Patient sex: M
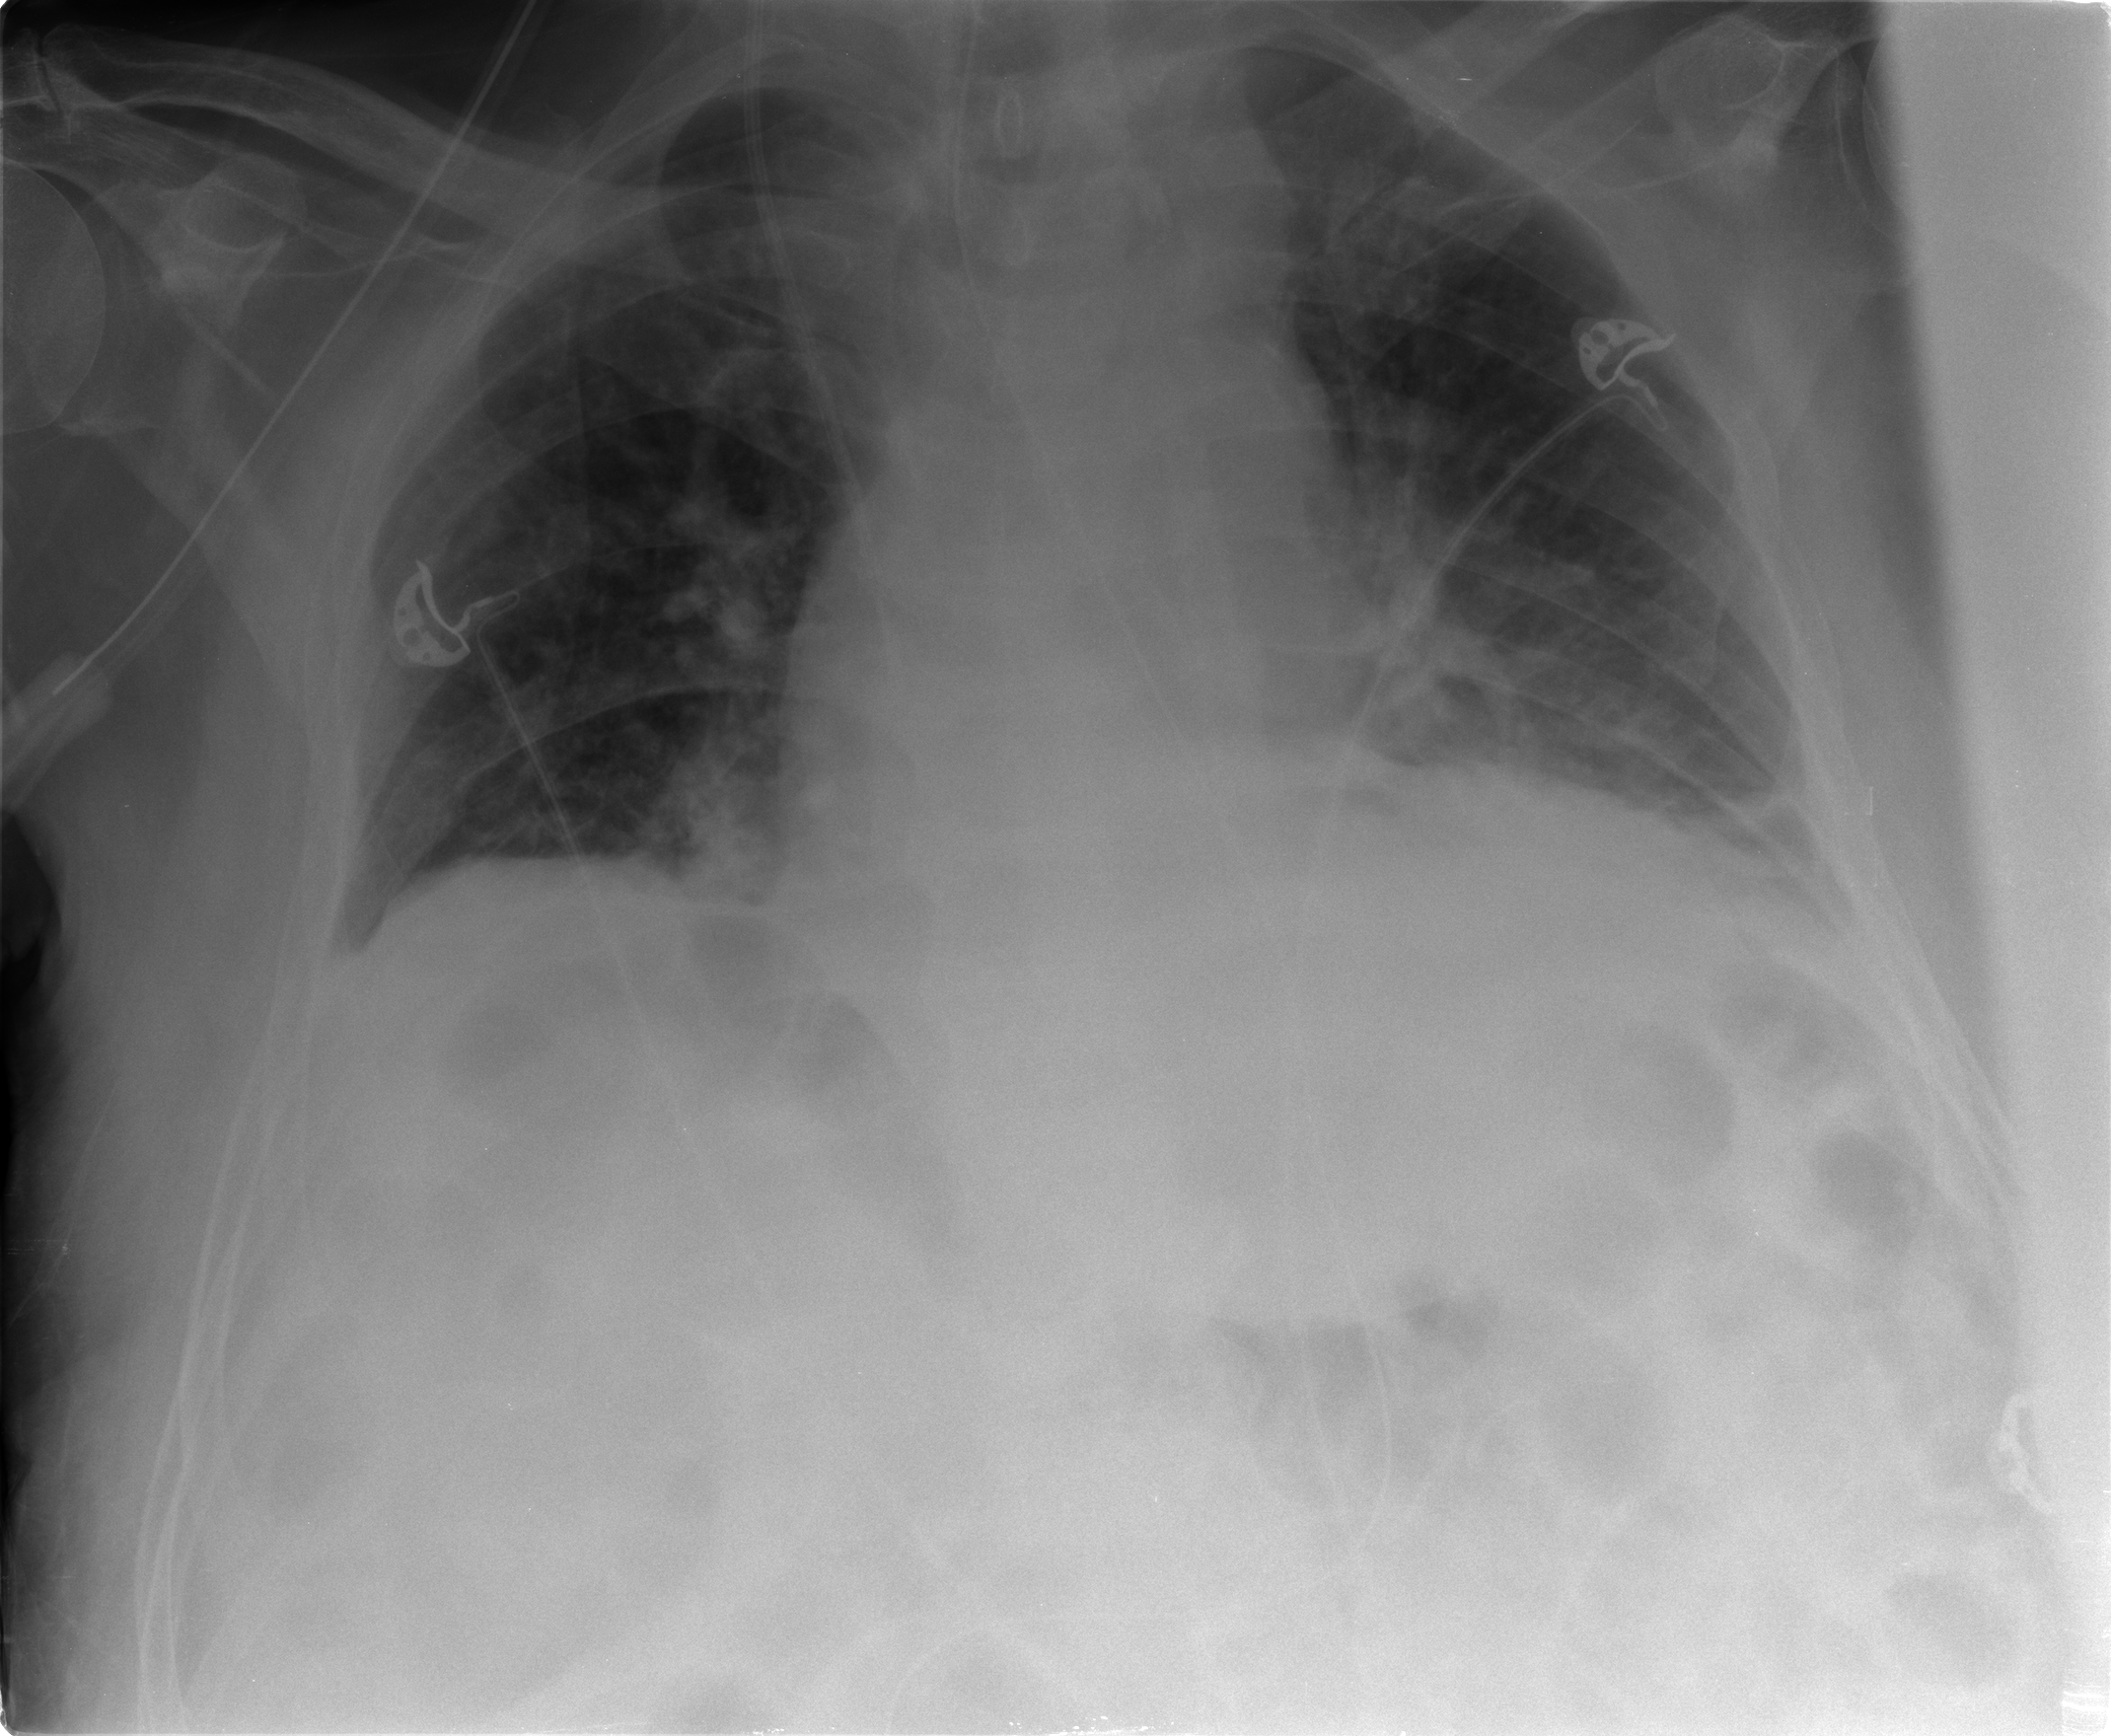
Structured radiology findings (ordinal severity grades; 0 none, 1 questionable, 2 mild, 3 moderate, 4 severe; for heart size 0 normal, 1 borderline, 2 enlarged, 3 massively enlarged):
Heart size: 2
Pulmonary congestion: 2
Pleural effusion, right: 1
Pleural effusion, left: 2
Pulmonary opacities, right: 0
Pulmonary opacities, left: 0
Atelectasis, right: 2
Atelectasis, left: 2